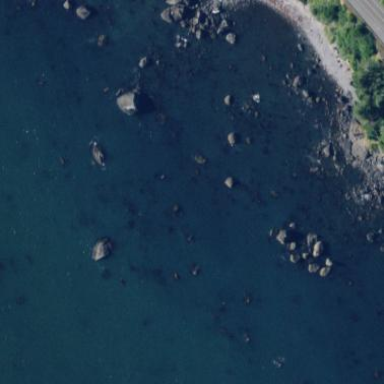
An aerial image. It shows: Natural rock reef.